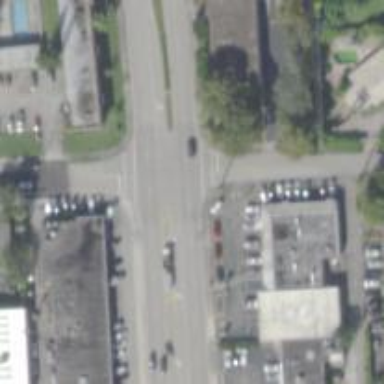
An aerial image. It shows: Asphalt footway with uncontrolled crossing marked with lines.